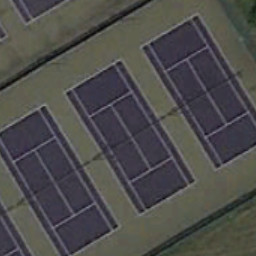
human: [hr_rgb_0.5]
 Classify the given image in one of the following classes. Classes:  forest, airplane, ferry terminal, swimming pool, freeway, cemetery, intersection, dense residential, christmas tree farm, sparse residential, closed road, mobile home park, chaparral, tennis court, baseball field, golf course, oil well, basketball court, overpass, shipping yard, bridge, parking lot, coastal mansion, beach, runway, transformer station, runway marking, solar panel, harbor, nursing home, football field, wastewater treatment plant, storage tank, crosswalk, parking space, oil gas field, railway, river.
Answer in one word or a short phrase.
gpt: tennis court